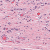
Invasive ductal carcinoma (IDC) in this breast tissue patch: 1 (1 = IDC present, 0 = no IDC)